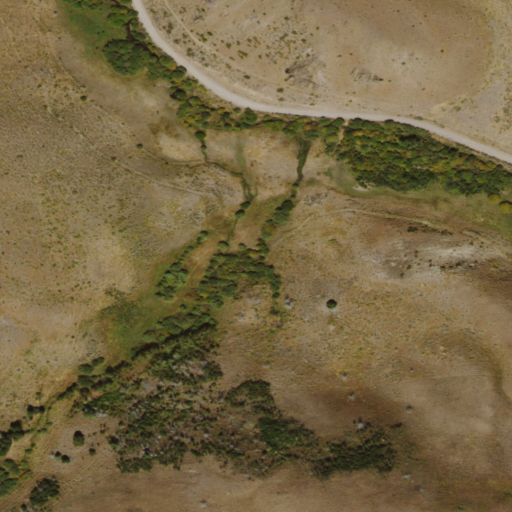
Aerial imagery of valley in Nevada named Keas Canyon containing grassland and shrub